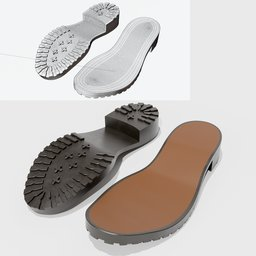
Label: people